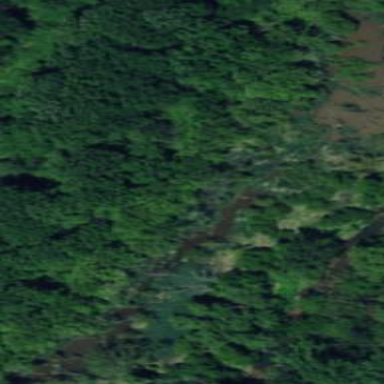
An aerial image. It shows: Swamp in wetland area.